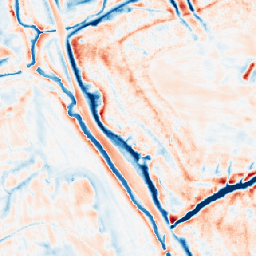
Category: edge_preserving
Decomposition family: bilateral
Decomposition parameters: d: 21
sigma_color: 50
sigma_space: 100
Upsampling method: area
Upsampling parameters: scale: 4
Upsampling scale: 4